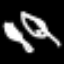
Label: leaf